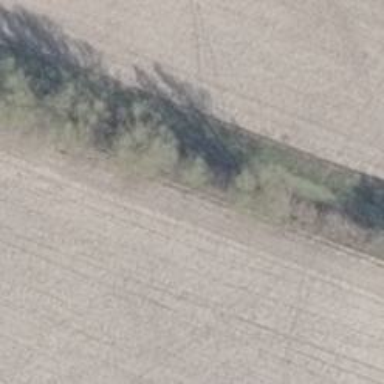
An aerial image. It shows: Row of trees in natural setting.